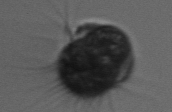
Label: Mesodinium